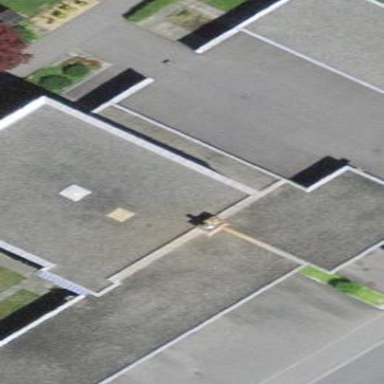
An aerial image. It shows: Residential building with flat roof.